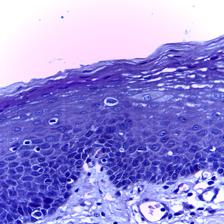
Diagnosis: Normal